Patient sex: M
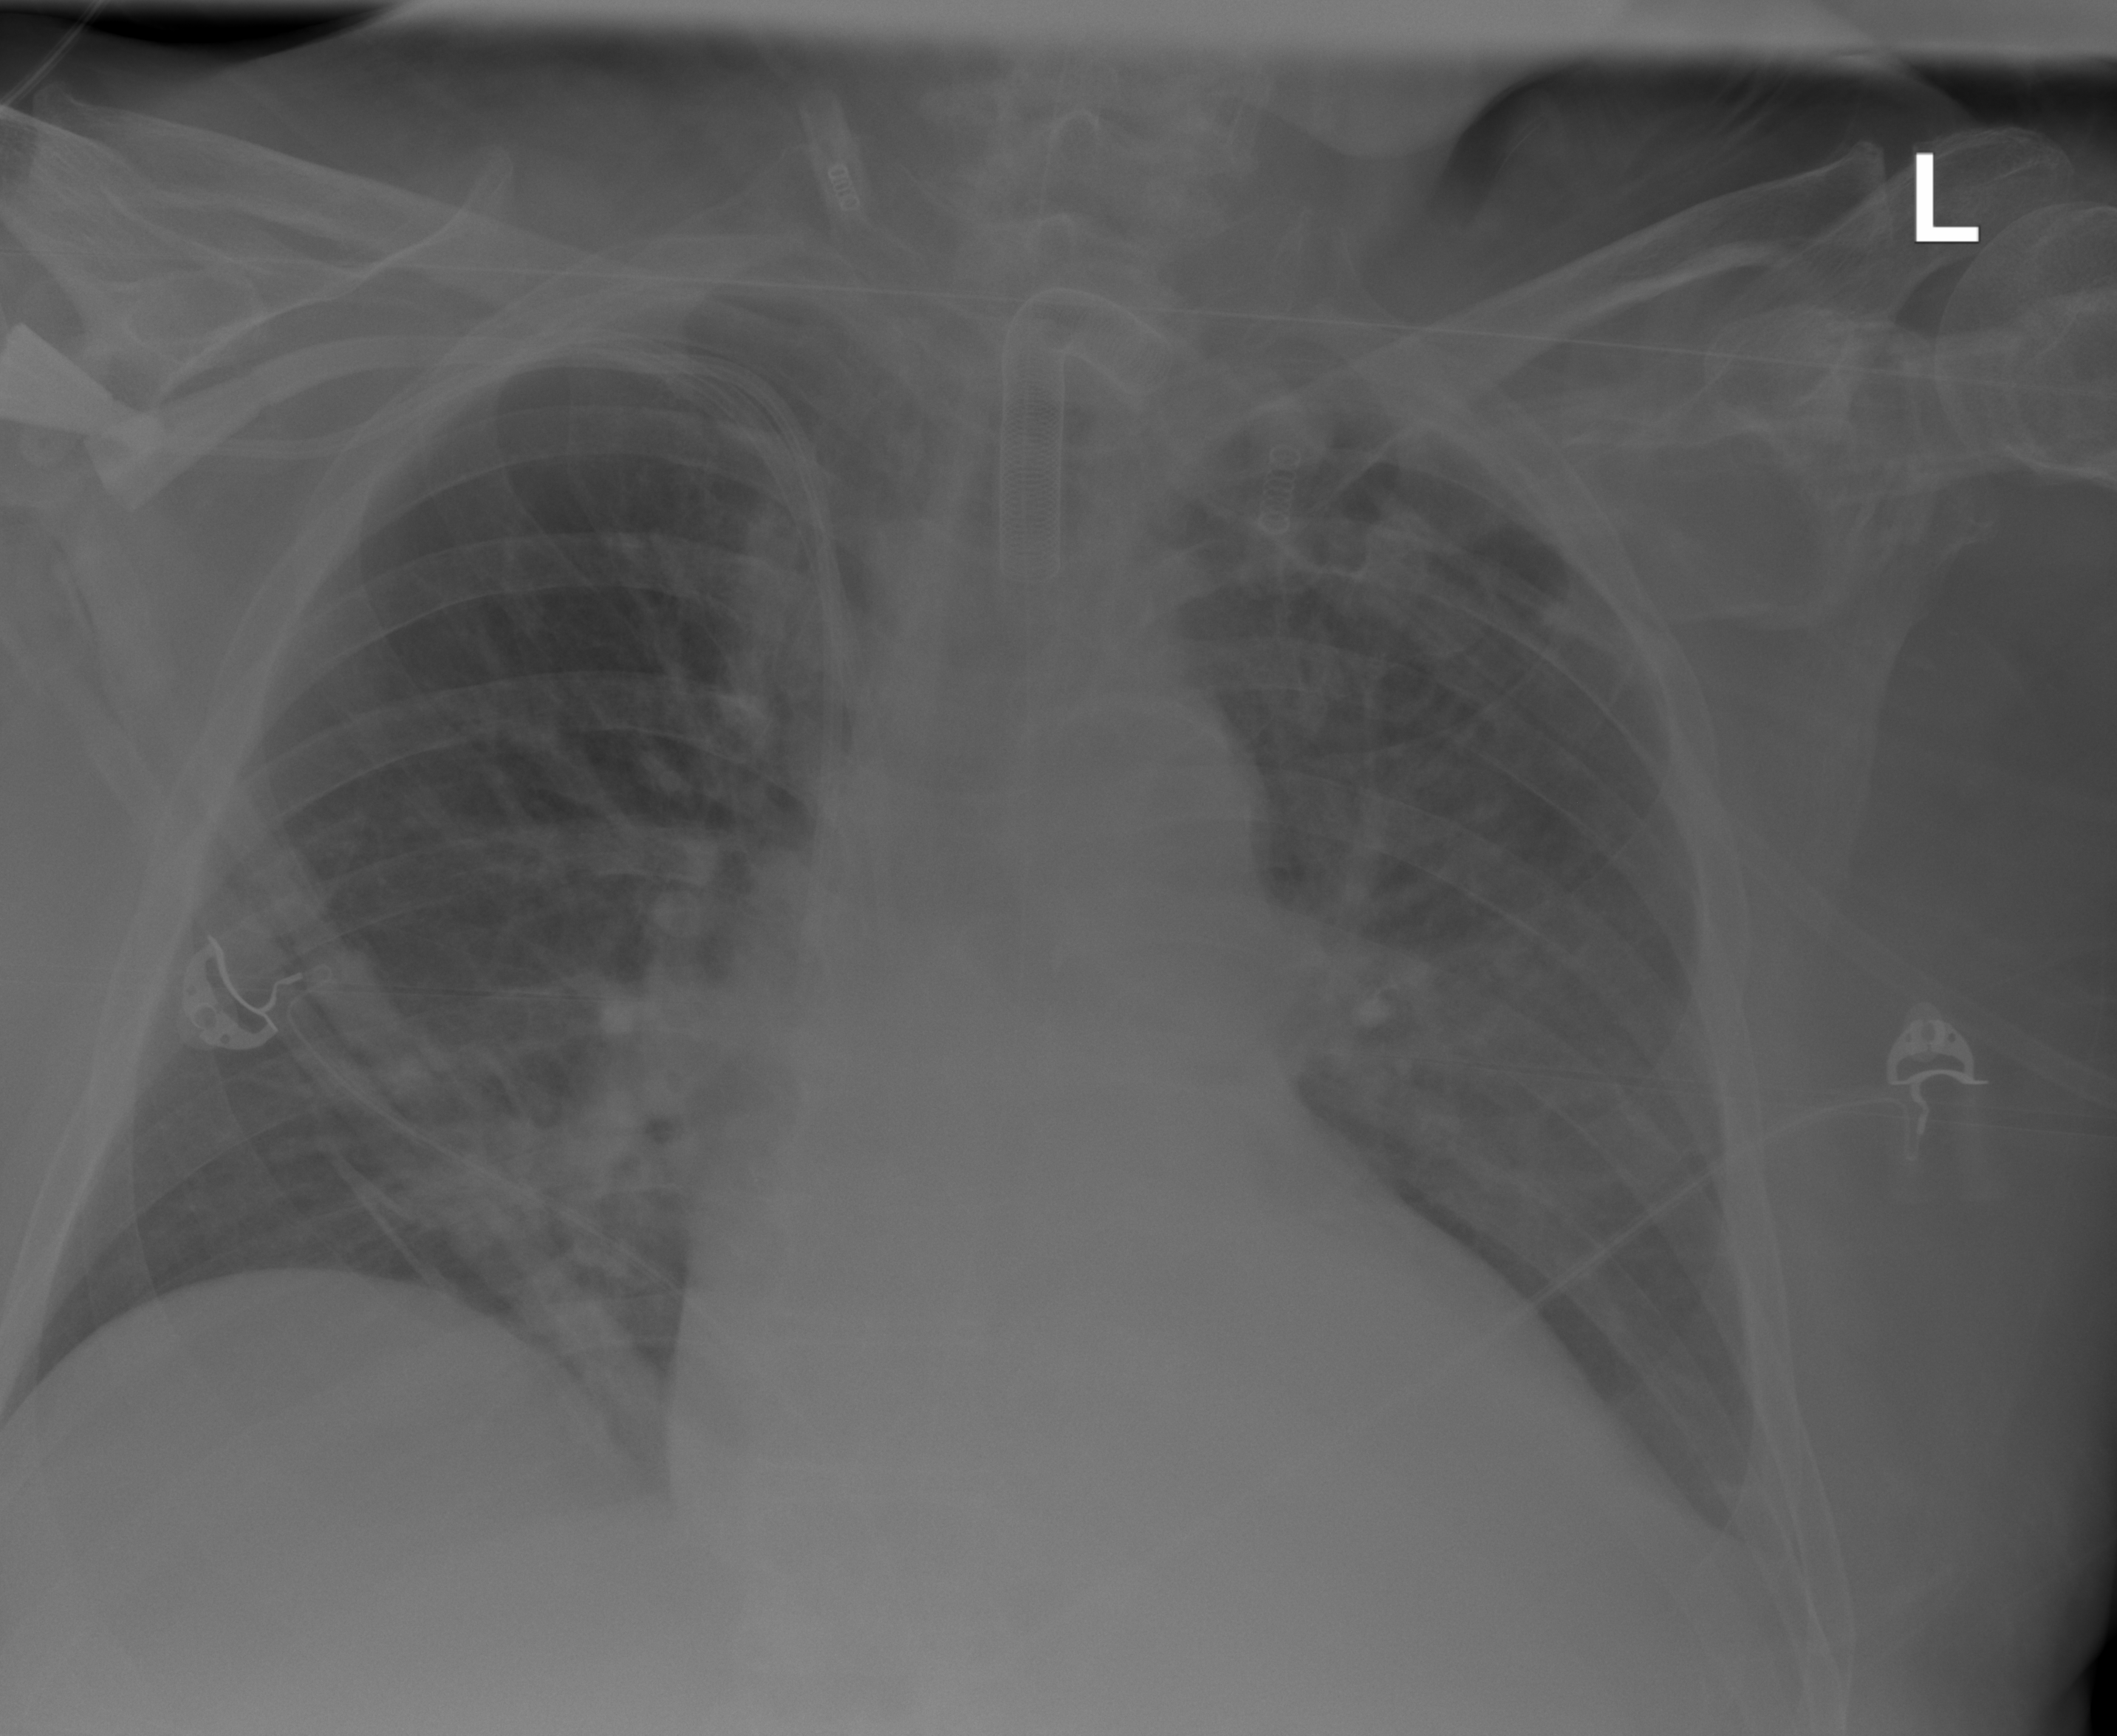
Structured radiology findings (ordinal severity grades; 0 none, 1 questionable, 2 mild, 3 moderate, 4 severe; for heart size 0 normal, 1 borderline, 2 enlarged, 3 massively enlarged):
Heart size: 2
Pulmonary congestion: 2
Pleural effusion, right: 0
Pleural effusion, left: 0
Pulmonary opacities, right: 0
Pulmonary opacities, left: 0
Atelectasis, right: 0
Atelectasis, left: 0